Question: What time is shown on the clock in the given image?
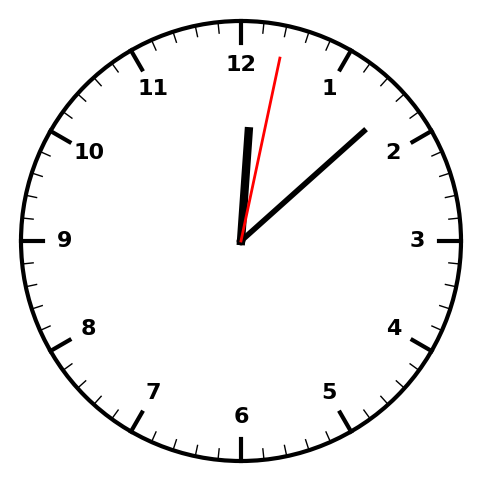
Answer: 12:08:02